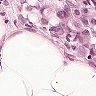
Metastatic tissue present: yes